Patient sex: F
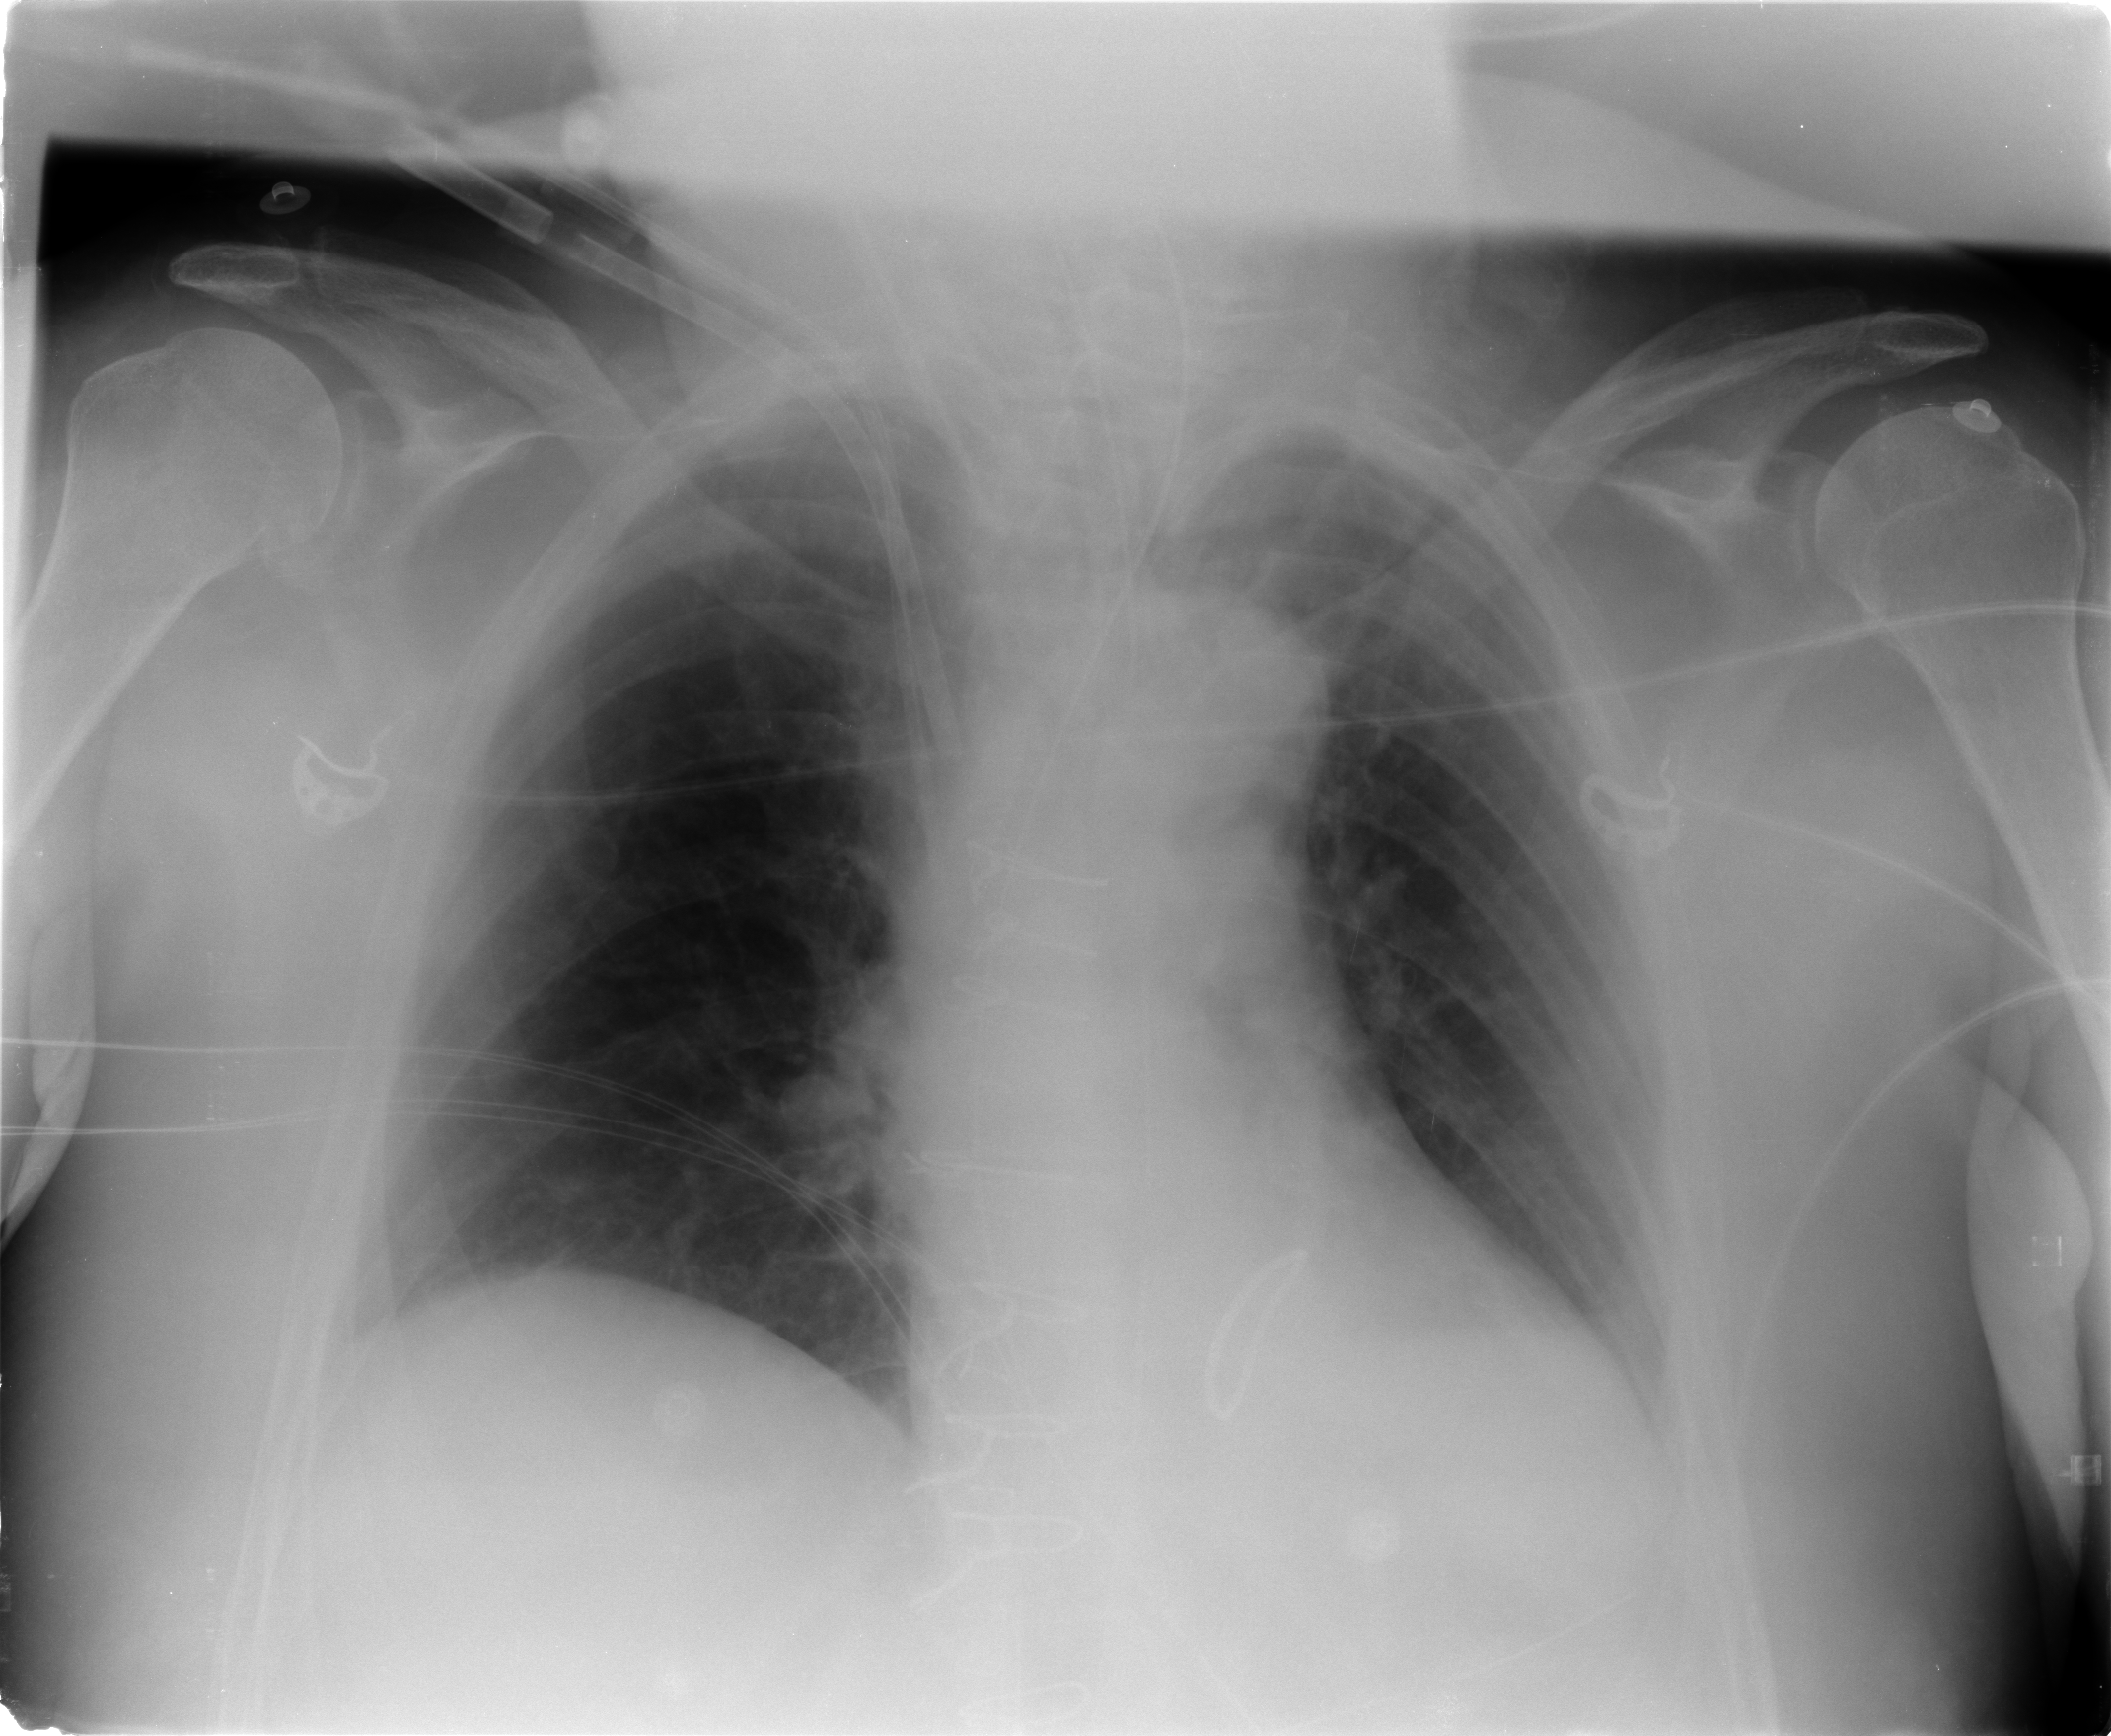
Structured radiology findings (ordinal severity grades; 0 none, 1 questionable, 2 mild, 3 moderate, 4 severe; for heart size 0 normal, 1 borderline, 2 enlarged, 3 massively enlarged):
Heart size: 0
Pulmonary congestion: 0
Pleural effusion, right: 0
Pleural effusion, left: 1
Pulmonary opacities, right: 0
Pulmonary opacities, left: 0
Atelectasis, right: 0
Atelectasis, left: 1